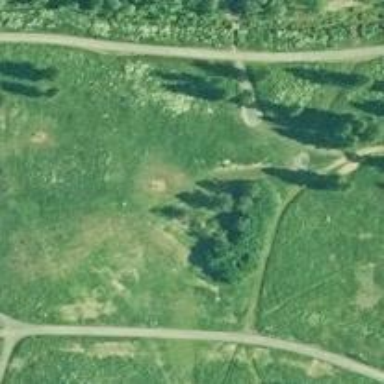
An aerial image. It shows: Disc golf basket.